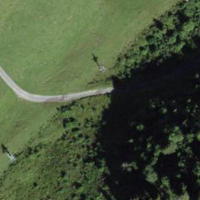
EUNIS habitat code: 44
Species observed at this site:
Saxifraga rotundifolia